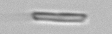
Label: fiber